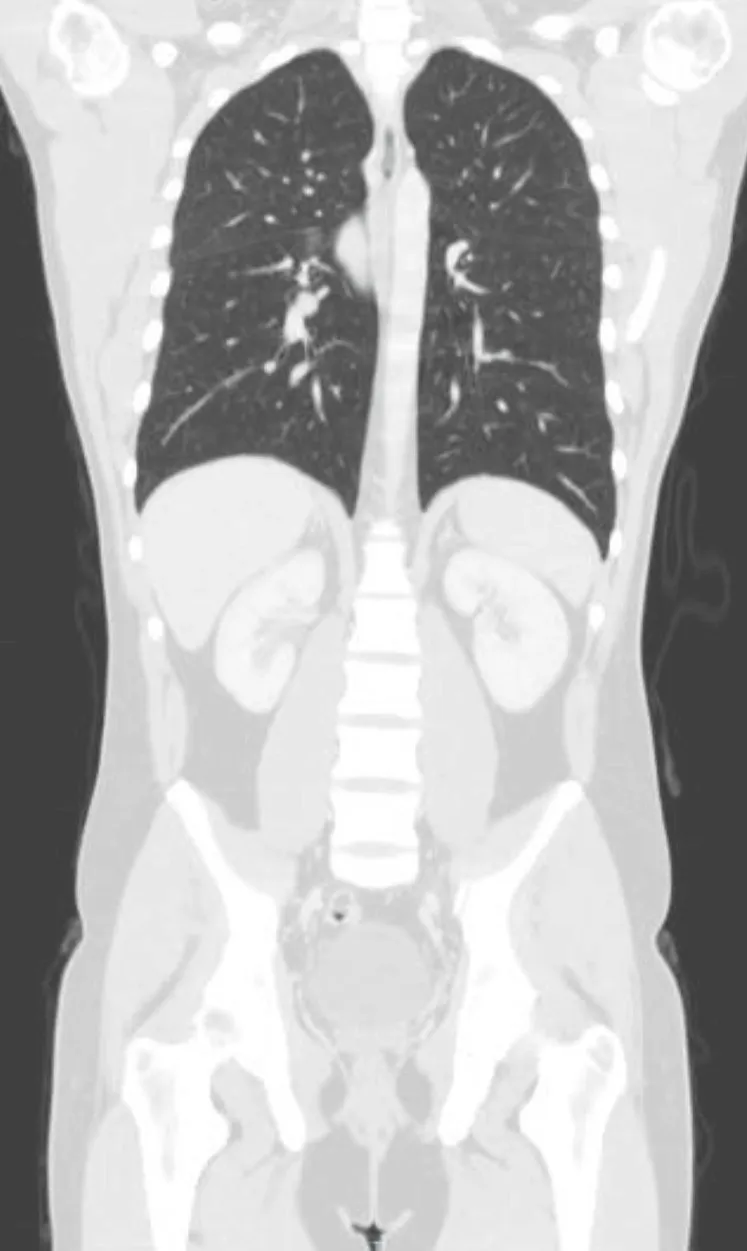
CT scan showing perihilar and mediastinal lymphadenopathy.
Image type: radiology (ct)